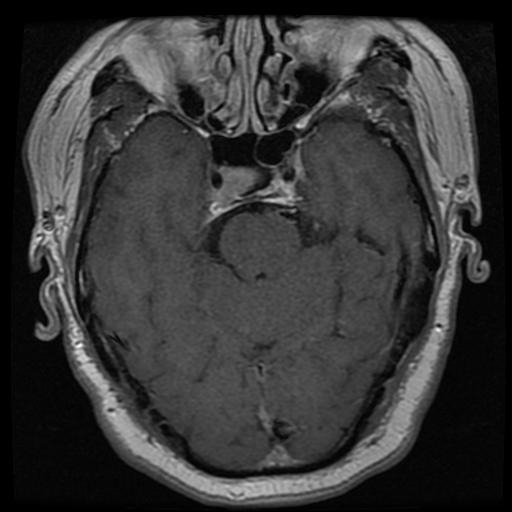
Label: pituitary